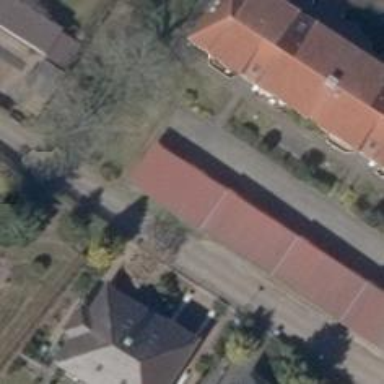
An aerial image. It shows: Group of garages.